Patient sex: M
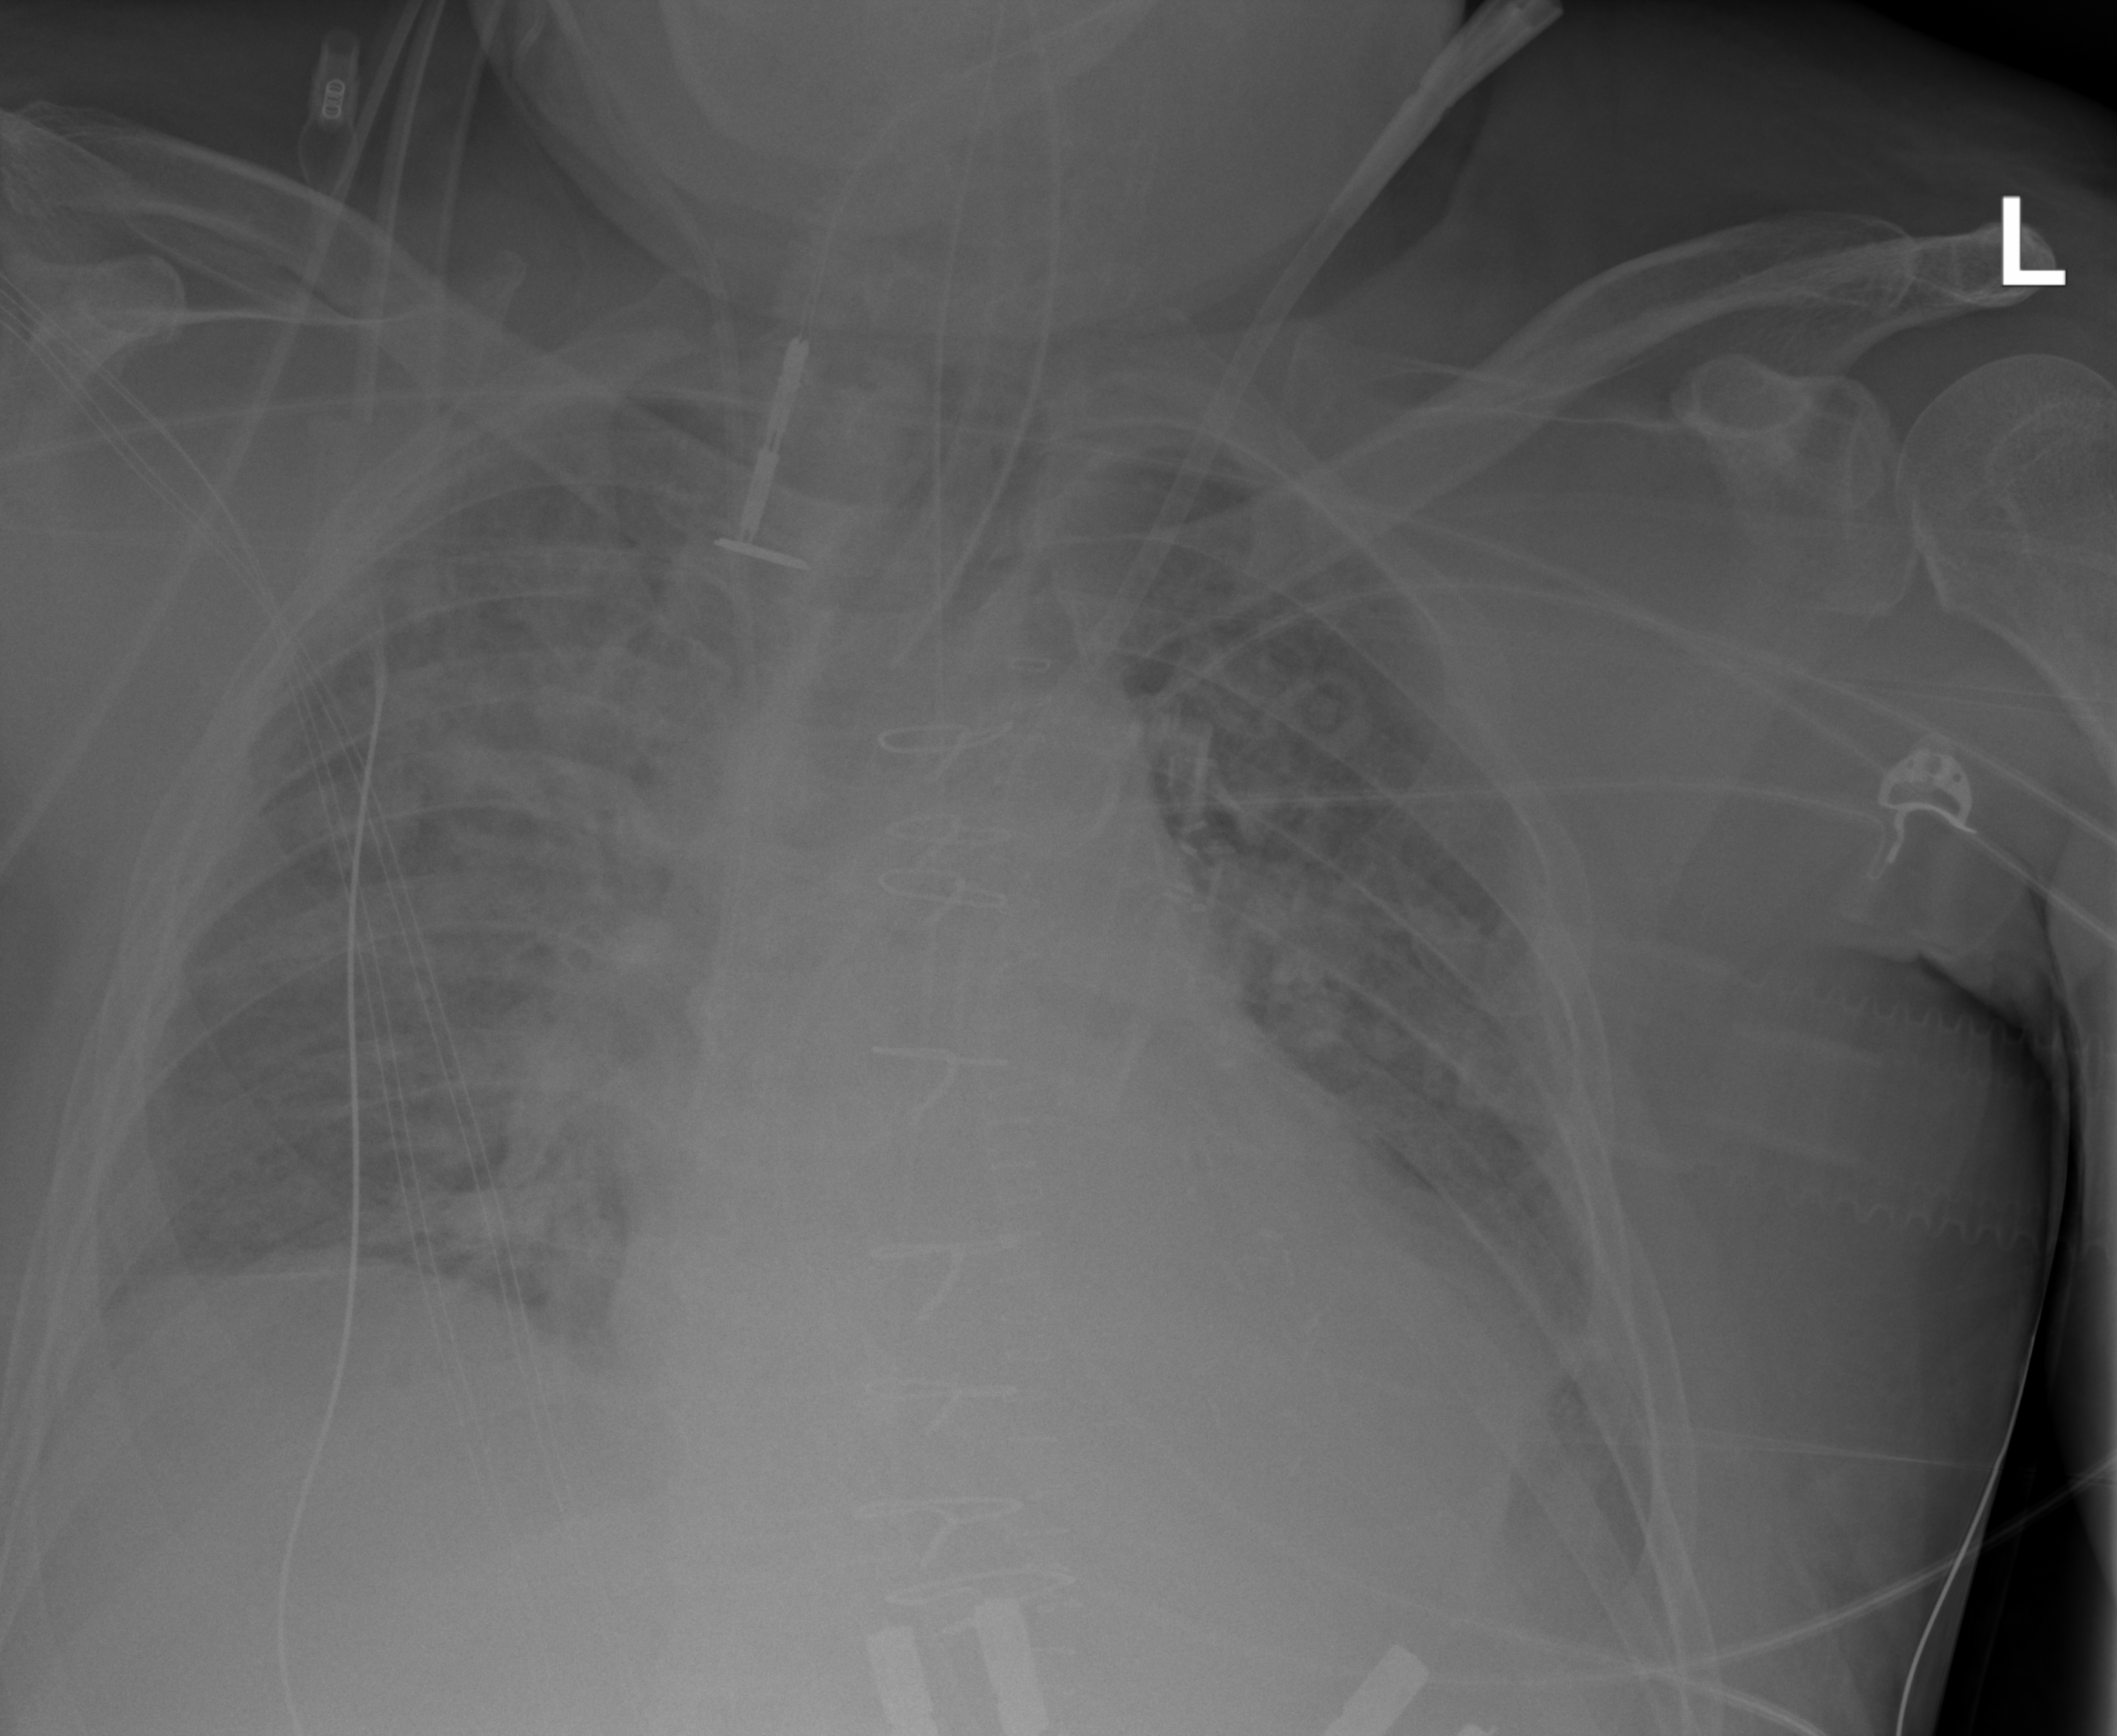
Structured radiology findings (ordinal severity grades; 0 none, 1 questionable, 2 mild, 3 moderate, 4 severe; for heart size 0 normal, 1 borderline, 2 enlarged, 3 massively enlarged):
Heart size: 1
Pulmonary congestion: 2
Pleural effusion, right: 3
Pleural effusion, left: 2
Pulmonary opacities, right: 3
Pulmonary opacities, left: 3
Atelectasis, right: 3
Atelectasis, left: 2